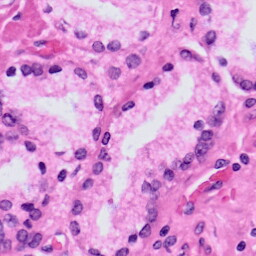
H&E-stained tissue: Prostate